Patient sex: M
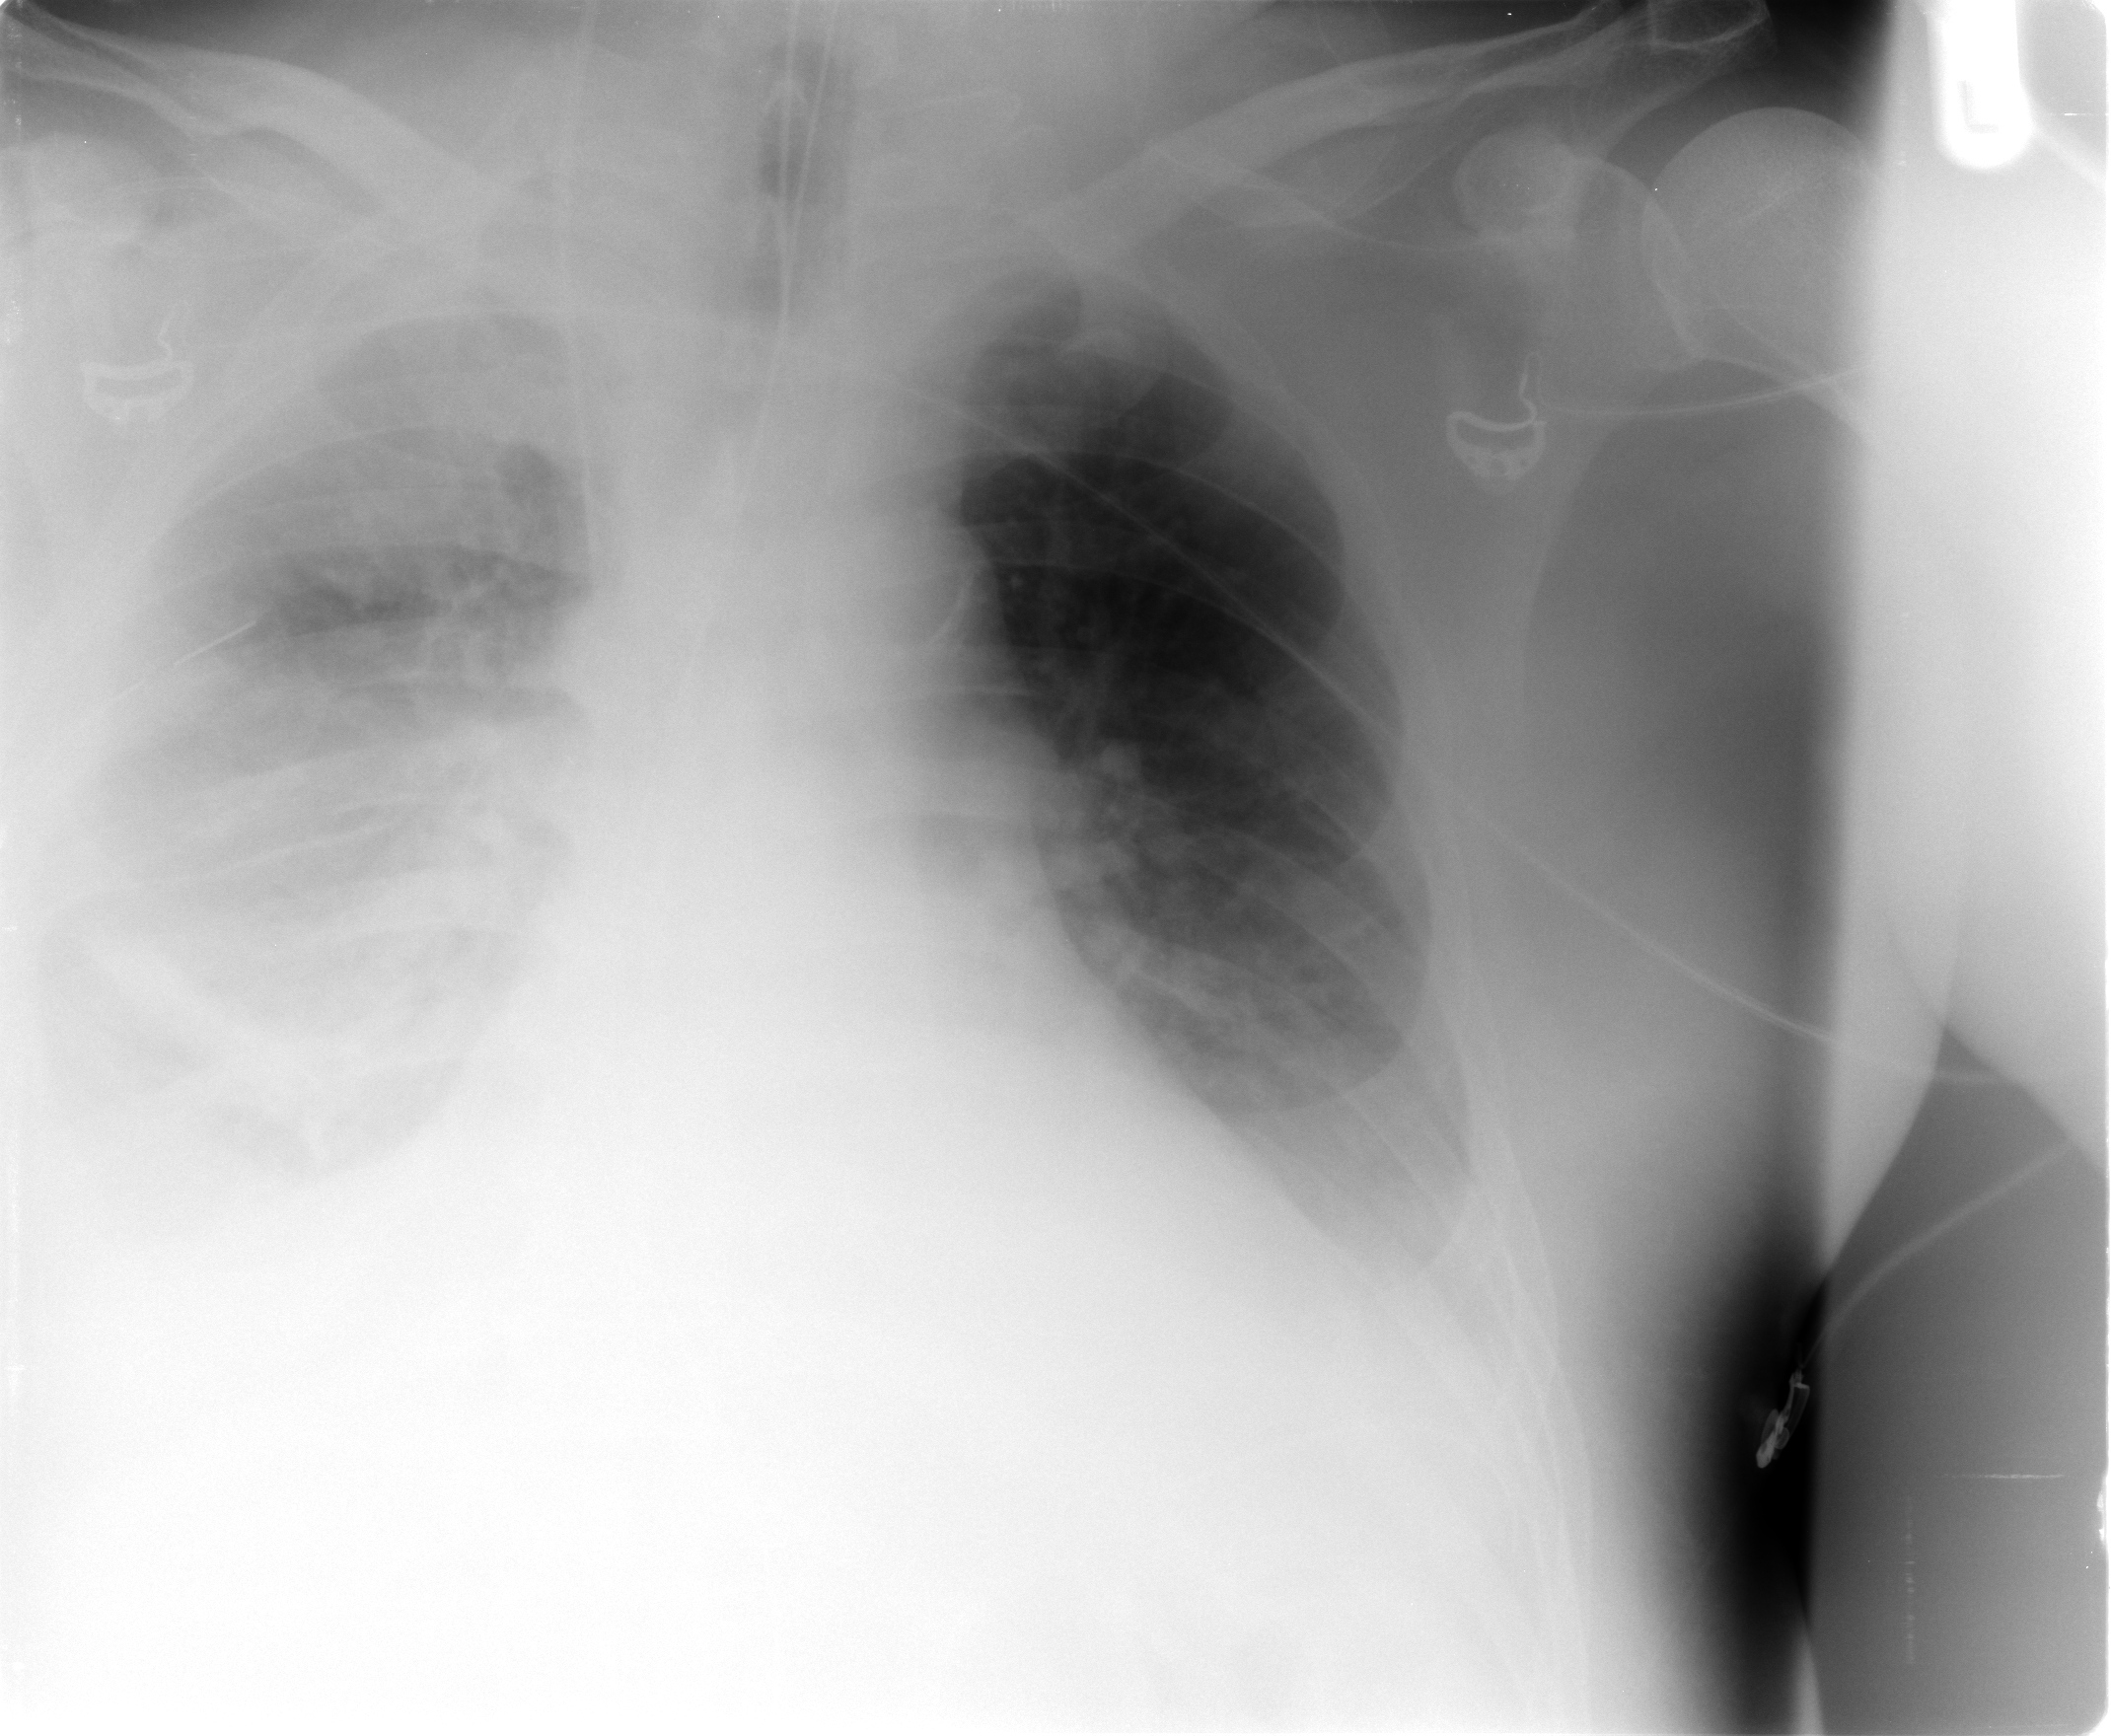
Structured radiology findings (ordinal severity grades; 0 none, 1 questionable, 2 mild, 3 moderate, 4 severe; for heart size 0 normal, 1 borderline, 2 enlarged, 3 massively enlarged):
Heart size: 2
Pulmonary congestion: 1
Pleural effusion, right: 3
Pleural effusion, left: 2
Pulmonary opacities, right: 3
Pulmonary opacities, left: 0
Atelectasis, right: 3
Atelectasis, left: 2